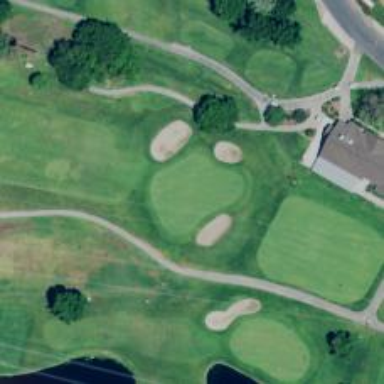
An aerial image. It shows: Golf hole.